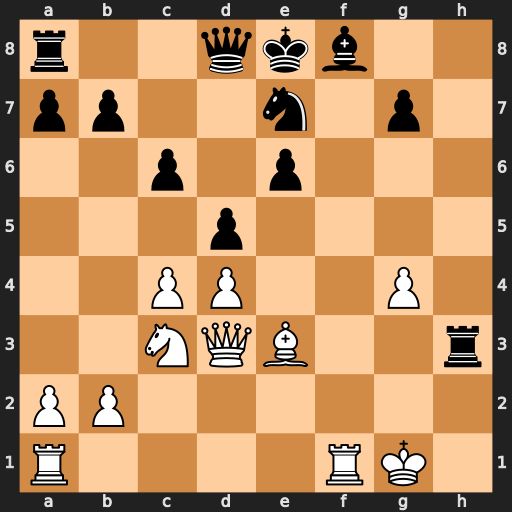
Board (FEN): r2qkb2/pp2n1p1/2p1p3/3p4/2PP2P1/2NQB2r/PP6/R4RK1
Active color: w
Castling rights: q
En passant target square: -
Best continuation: Rxf8+ Kxf8 Qf1+ Kg8 Qxh3